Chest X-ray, PA view. Patient: 50 years old, sex M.
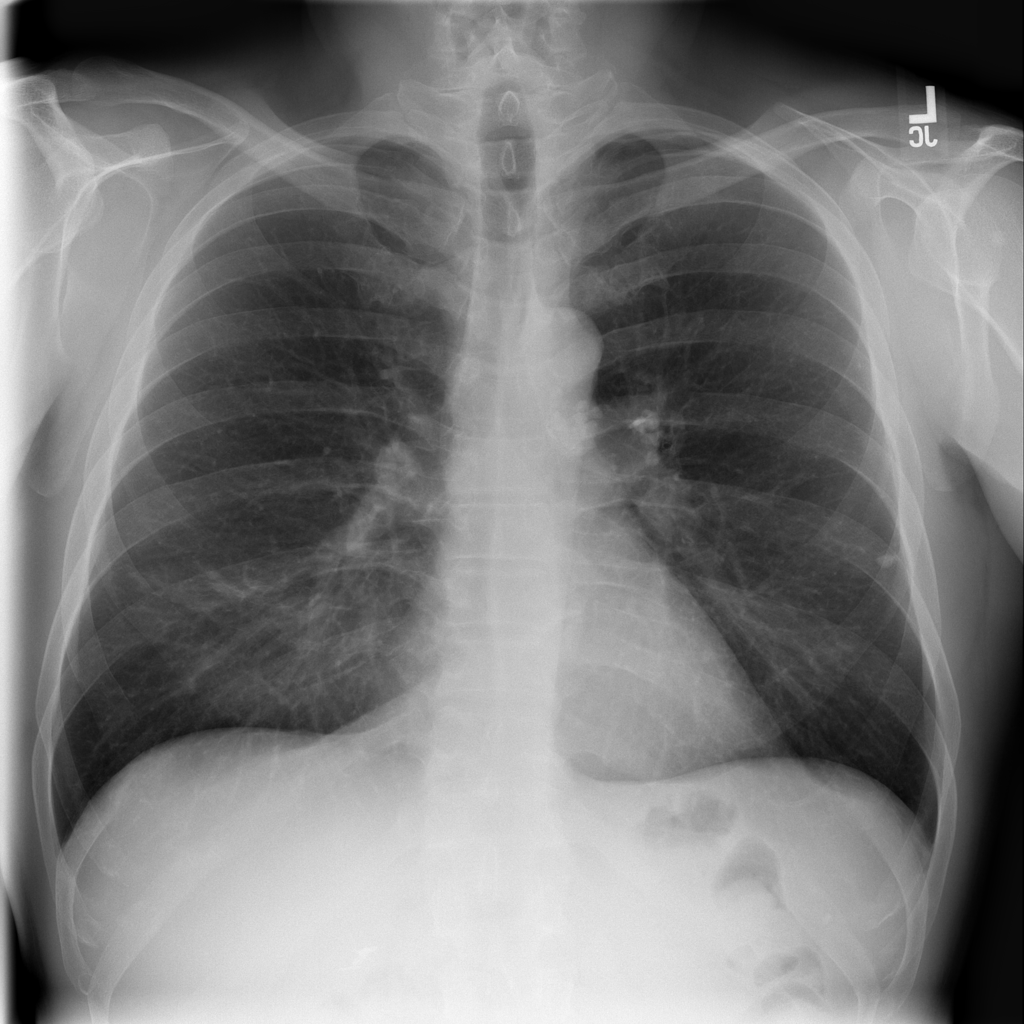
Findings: No Finding